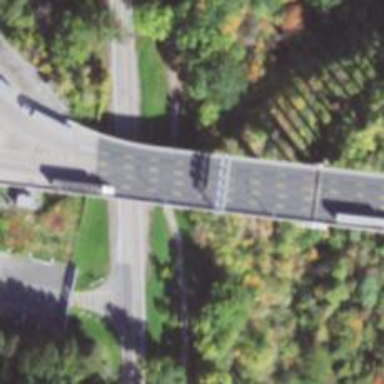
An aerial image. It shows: Motorway bridge with asphalt surface.